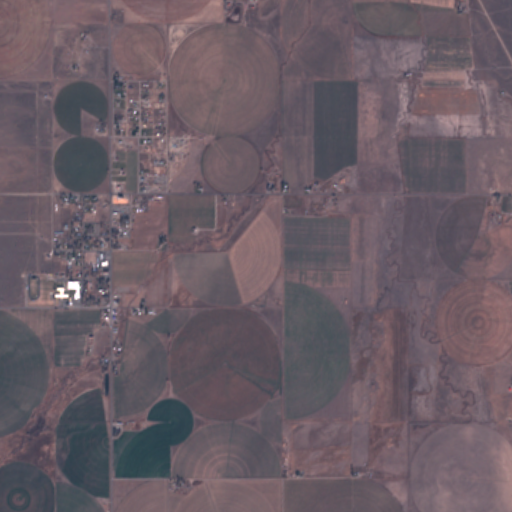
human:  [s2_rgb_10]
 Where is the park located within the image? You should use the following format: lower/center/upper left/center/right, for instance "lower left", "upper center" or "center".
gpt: The park is located in the center right of the image.
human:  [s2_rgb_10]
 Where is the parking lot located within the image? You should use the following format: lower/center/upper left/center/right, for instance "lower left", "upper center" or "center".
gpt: The parking lot is located in the center left of the image.
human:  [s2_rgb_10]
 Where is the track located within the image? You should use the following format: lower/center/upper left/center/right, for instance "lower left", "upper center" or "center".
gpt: The track is located in the center left of the image.
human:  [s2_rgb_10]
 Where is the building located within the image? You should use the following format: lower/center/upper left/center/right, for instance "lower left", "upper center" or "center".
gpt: The building is located in the center left of the image.
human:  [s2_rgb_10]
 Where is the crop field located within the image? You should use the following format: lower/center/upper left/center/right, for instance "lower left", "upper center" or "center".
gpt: There is no crop field in the image.